Question: I have external json URL.
<URL>
And I access this json with jquery $.getJSON(..)
'''
<!DOCTYPE html>
<html>
<head>
<script src="http://code.jquery.com/jquery-latest.js"></script>
</head>
<body>
<script>
$.getJSON(
"http://kun6858.iptime.org:8080/apps/list/?jsoncallback=?",
{
app_mb_no : 9
},
function(data) {
console.log(data);
}
);
</script>
</body>
</html>
'''
But I can't access the JSON using above source.
I have no idea about how to access external server's json.
Does my source have problem? or the JSON?
---
for your reference, this is screen shot..

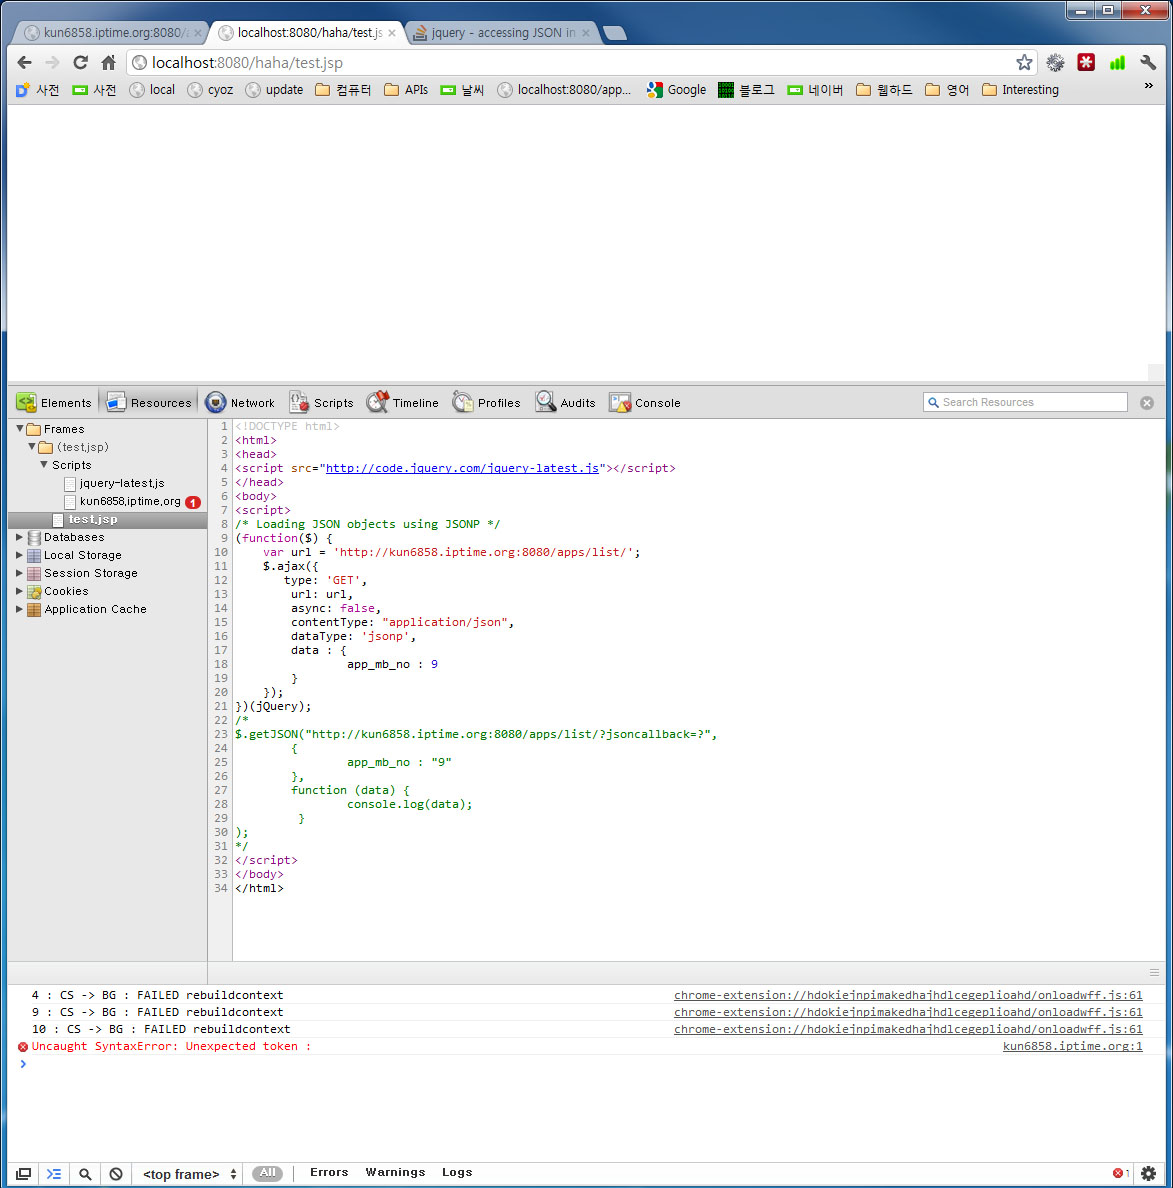
Answer: You need to use JSONP for cross-domain access. Therefore, you have to modify your AJAX call.
An good explaination for this scenario is here:
<URL>